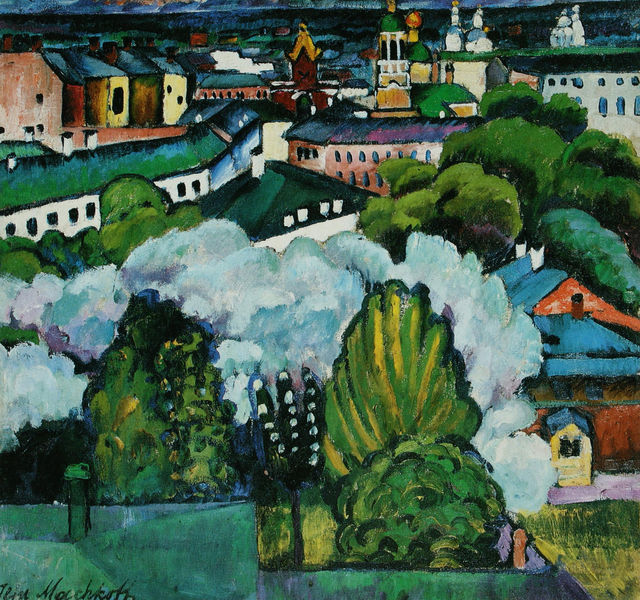
Titel: Aussicht auf Moskau
Künstler: Ilja Maschkow
Standort: St. Petersburg
Institution: Russisches Museum
Schlagwörter: baum, berg, blau, himmel, weiß, wolken, bäume, gelb, grün, stadt, bunt, fenster, hintergrund, orange, schwarz, strasse, dach, gebäude, gras, haus, park, rasen, rot, wiese, wolke, expressionismus, signatur, häuser, strauch, brücke, busch, büsche, kirche, sträucher, wiesen, pflanzen, rosa, wald, schornstein, turm, garten, schrift, fassade, fassaden, perspektive, berge, farben, gebirge, zug, dorf, dächer, violett, dampf, unwetter, kirchen, straßen, erker, berlin, kloster, türme, kreml, dom, kupfer, macke, moskau, kathedrale, kandinsky, gartenhaus, jawlensky